Aerial crown-view tile of a tropical tree (Barro Colorado Island, Panama), acquired 20240611:
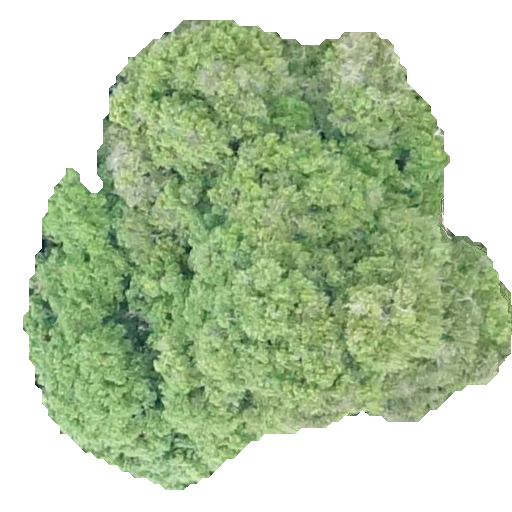
Species: Prioria copaifera
GBIF accepted scientific name: Prioria copaifera
Crown area: 250.411 m²